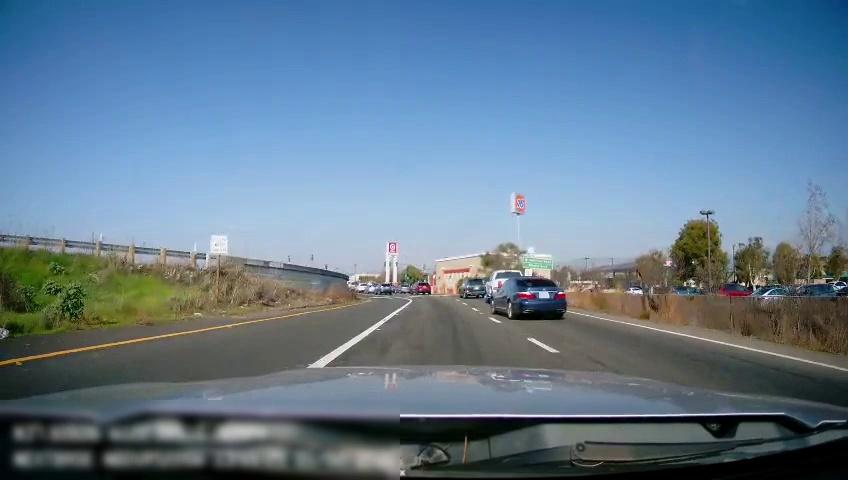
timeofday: Day
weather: Sunny
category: Drivable Space
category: Vehicles | Car
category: Vehicles | Truck
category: Vehicles | Car
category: Vehicles | Car
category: Vehicles | SUV
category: Vehicles | Car
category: Vehicles | SUV
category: Vehicles | Car
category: Lanes | Alternate Lane
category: Lanes | Alternate Lane
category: Lanes | Alternate Lane
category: Lanes | Alternate Lane
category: Traffic | Signs
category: Traffic | Signs